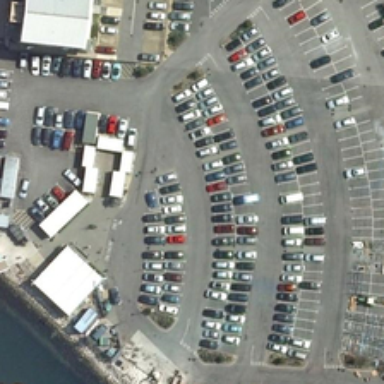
This is a parking and many cars .